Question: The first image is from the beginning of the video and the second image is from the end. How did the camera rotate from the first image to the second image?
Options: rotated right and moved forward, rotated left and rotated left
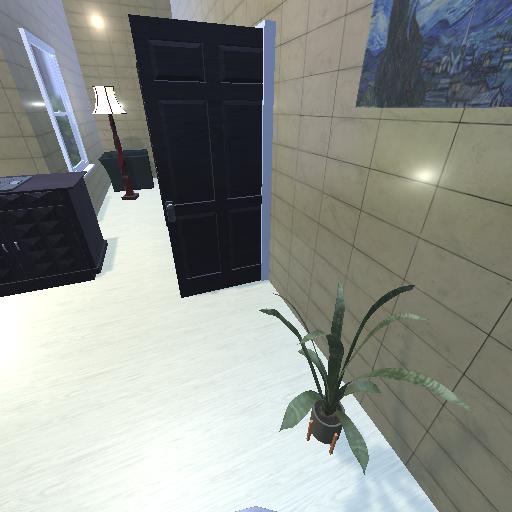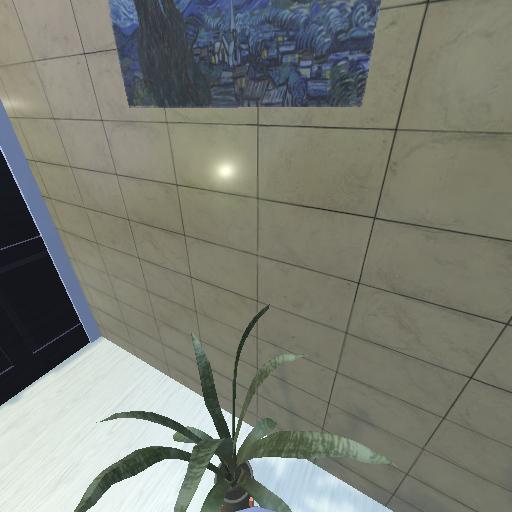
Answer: rotated right and moved forward